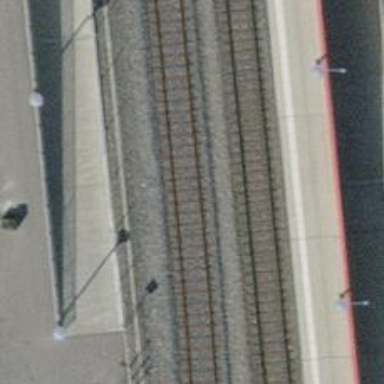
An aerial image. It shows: Railway buffer stop.